九年级 · 画法几何学
在长和宽分别是 19 和 15 矩形内, 如图所示放置 5 个大小相同的正方形, 且 $A 、 B 、 C 、 D$ 四个顶点分别在矩形的四条边上, 则每个小正方形的边长是 ( )
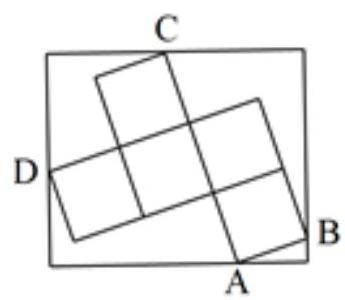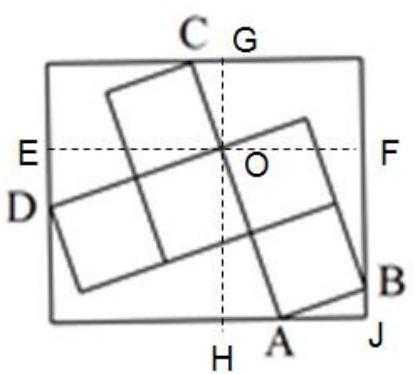
A. $\sqrt{29}$
B. 5.5
C. $\frac{\sqrt{181}}{2}$

D. $3 \sqrt{5}$
答案: A
解析: 如图, 作 $E F$ 平行于长方形的长, $G H$ 平行于长方形的宽, 交于 $O$,

设正方形边长为 $x, E F$ 与 $O D$ 边成的角为 $\theta$,

则 $G H$ 与 $O A 、 O C$ 边成的角为 $\theta, A B$ 与 $A J$ 边成的角为 $\theta$,

在Rt $\triangle A O H 、 R t \triangle C O G$ 中,

$G H=O G+O H=x \cos \theta+2 x \cos \theta=3 x \cos \theta=15$,

同理得出 $E F=E O+H A+A J=2 x \cos \theta+2 x \sin \theta+x \cos \theta=3 x \cos \theta+2 x \sin \theta=19$ (2)

解 $(1)$ 得 $x \cos \theta=5$

将 $x \cos \theta=5$ 代入(2)

解(2)得 $x \sin \theta=2$,

两边平方相加得 $x^{2}=29$,

所以正方形的边长 $x=\sqrt{29}$.

故选 $A$.